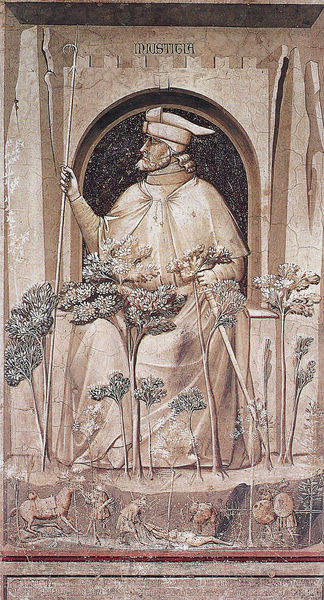
Titel: Arenakapelle / Scrovegni-Kapelle
Künstler: Giotto di Bondone
Standort: Padua, Arenakapelle (EU - I - Venetien)
Schlagwörter: gemälde, gott, kampf, mann, bäume, bart, bild, bildnis, porträt, pferd, reiter, relief, italien, stab, figuren, herrscher, allegorie, anführer, fürst, dante, giotto, riese, bidlnis, mustigia